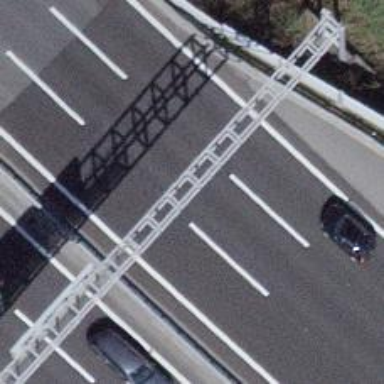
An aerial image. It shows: Gantry structure.